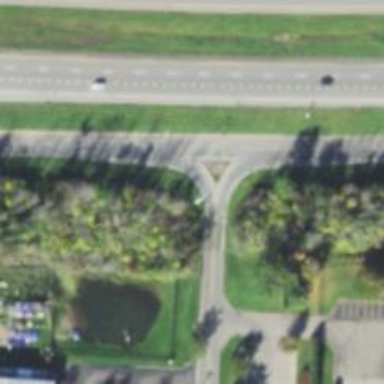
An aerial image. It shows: Tertiary road with frontage road.